Field crop: maize
Growth stage: 2
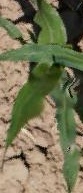
Species: maize